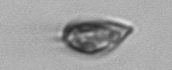
Label: Prorocentrum_triestinum